Question: I try to open file.txt with editor.exe
editor.exe is converted from editor.jar that is written on Java
Do I have the ability to get file.txt absolute file path from inside java source code of editor.exe?

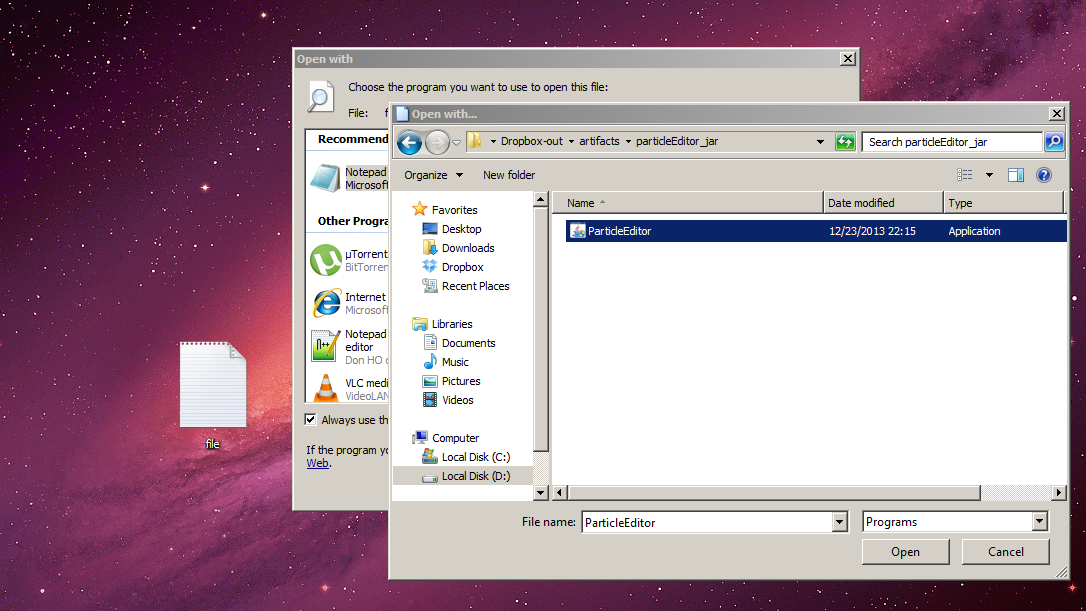
Answer: Look at your 'main' method; specifically,
'''
public static void main(String[] args) {
// args[0] should be the path that was requested, in which case you
// could use
if (args.length > 0) {
java.io.File f = new java.io.File(args[0]);
if (f != null && f.exists()) {
try {
System.out.println(f.getCanonicalPath());
} catch (IOException e) {
e.printStackTrace();
}
}
}
}
'''